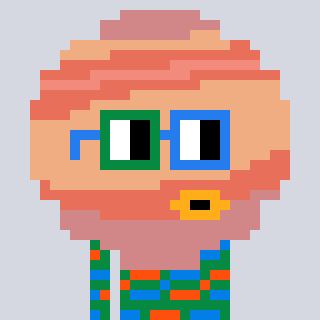
a pixel art character with square green and blue glasses, a jupiter-shaped head and a green-colored body on a cool background